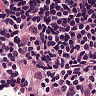
Metastatic tissue present: no